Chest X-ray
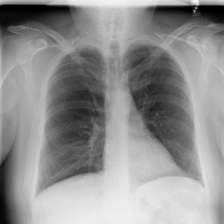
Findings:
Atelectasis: positive
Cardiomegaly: negative
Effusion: negative
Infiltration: negative
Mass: negative
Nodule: negative
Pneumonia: negative
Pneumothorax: negative
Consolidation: negative
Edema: negative
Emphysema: negative
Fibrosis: negative
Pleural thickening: negative
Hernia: negative